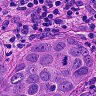
Metastatic tissue present: yes